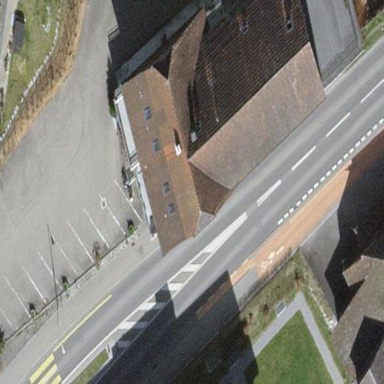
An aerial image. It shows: Restaurant building.